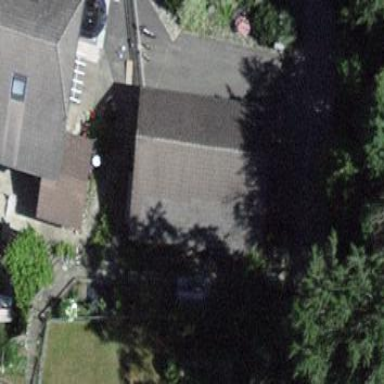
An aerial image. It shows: View of roof of building.